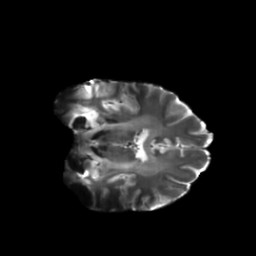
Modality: T2w
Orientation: coronal
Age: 23
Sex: female
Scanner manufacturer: siemens
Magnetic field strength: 6.98 T
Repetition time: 7.776 s
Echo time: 0.076 s